Question: : I edited the question and separated the <URL>
I have already played a bit with the mongoDB aggregation framework building some dummy queries and seeing the potential of the pipelining, the sub-documents structures in order to avoid the traditional SQL JOINs and so on.
Also, I've already read about <URL>, and realized that the Oracle nested tables isn't a real alternative in terms of performance vs MongoDB.
I've also checked out <URL>, in which they explains about the recursive data problem, an evidence that the graph data bases would fit better for that kind of scenarios:

Finally, and in order to structure all of these information in my used-to-be-normalized-head, I want to know :
1. If you have recursive data (like in the Diaspora example), you should go with graph databases like neo4j.
2. Replicate data in each document vs. "join" example: Question separated into this one.
Thanks!
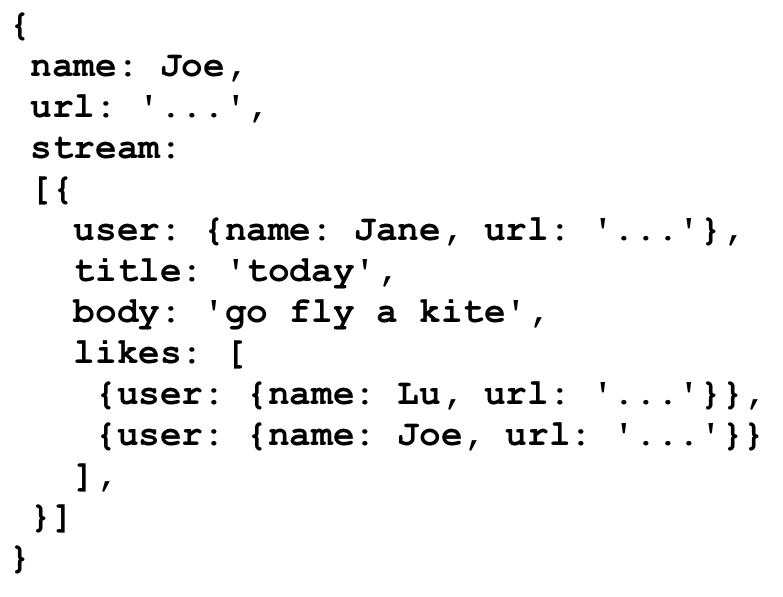
Answer: > If you have recursive data (like in the Diaspora example), you should
go with graph databases like Neo4j.
If you have data that is connected, that doesn't conform to a hierarchical model, you're looking for a Graph Database.
Take a look at the Diaspora example modeled as a Neo4j GraphGist.
<URL>

This is a very "graphy" data structure. A 'commenter' is a 'user', and a 'friend' is a 'user', and a 'liker' is a 'user'.
A graph database simplifies this data structure to the following:

Which is easily queried using <URL>.
'''
MATCH (u:User)-[:FRIEND]-(f)-[:POSTED]->(post)
WHERE u.name = "Rachel Green"
RETURN f.name AS friend, post.text AS content
'''
When your data looks like this:

It's probably a good idea to go with a graph database.